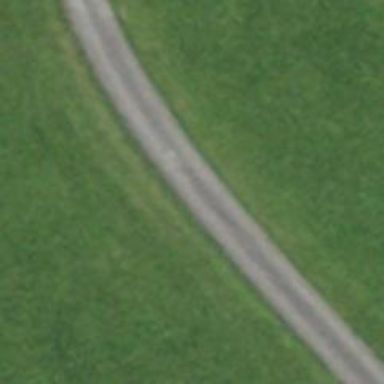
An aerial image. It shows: Unclassified road.